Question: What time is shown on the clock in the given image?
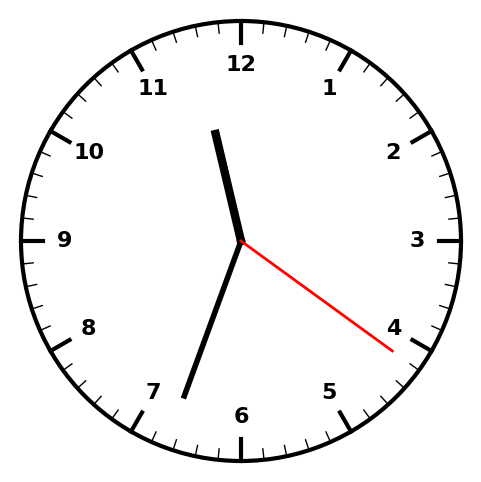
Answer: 11:33:21